Question: I am working with primefaces and jsf2. I need to display an image after a clicking on commandButton and to be hidden when the action is done. Everything works fine, but image in the blockUI doesn't show up.
'''
<p:panel id="panelform" header="Email Extractor" >
<p:messages id="messages" />
<h:panelGrid id="formulaire" columns="2">
<p:commandButton value="Extract" update="tableemails" id="ajax" widgetVar="extractButton"
action="#{mailMB.searchEmails()}"
icon="ui-icon-disk" styleClass="ui-priority-primary"
onstart="blockUIWidget1.block()" oncomplete="blockUIWidget1.unblock()"/>
</h:panelGrid>
<pe:blockUI target="formulaire" widgetVar="blockUIWidget1">
<h:panelGrid columns="2">
<img src="../../pictures/animated-loading-bar.gif" width="264" height="34" alt="animated-loading-bar"/>
<h:outputText value="Please wait..." style="white-space: nowrap;"/>
</h:panelGrid>
</pe:blockUI>
</p:panel>
'''
Here is my directory structure:

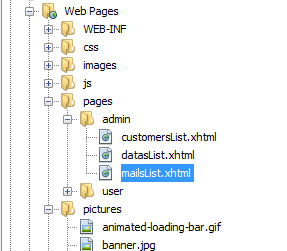
Answer: After reading alot of forums i found that BlockUI only listens to AJAX calls! It doesn't work with full page (non AJAX) requests. It only works when 'ajax="true"'